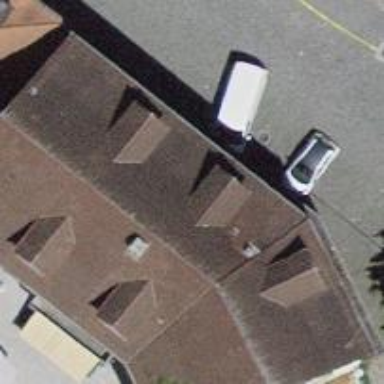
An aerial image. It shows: Restaurant.